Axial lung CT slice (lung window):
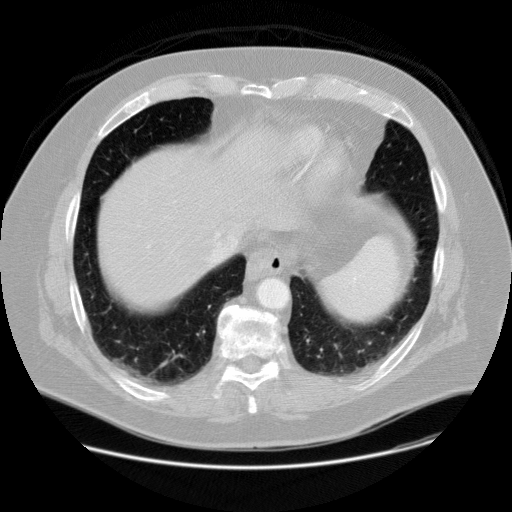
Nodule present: no